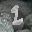
Label: 1